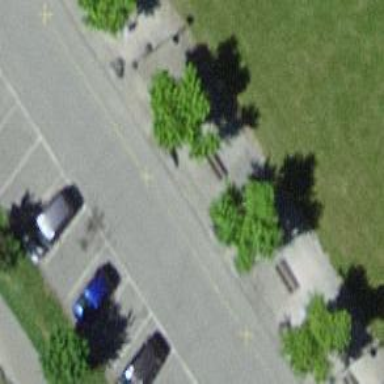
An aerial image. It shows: Brown bench in the vicinity.